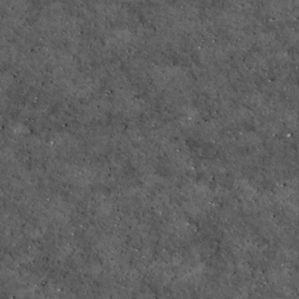
Label: non_frost